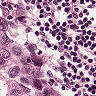
Metastatic tissue present: yes